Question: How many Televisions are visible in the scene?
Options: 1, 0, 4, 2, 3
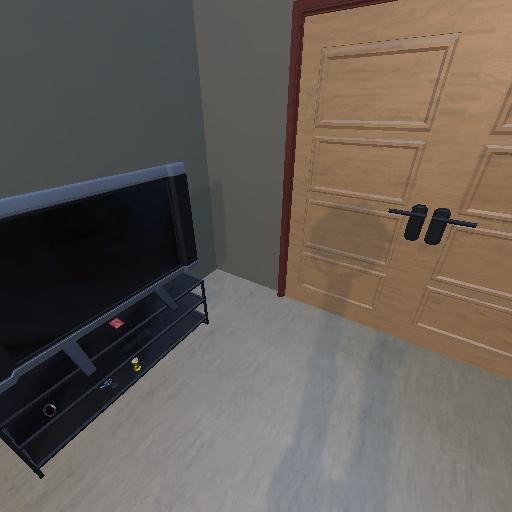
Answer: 1